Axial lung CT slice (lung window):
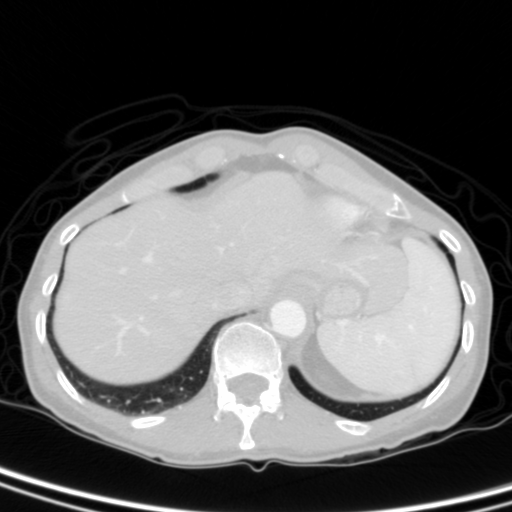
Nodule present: no